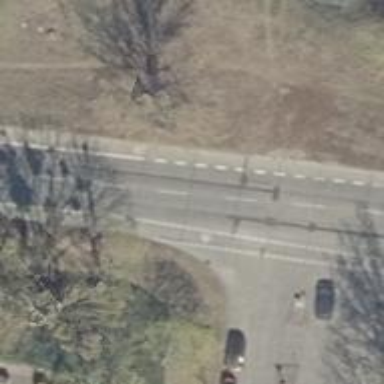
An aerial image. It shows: Secondary road with concrete surface. There are lanes for cyclists on both sides with no sidewalks.